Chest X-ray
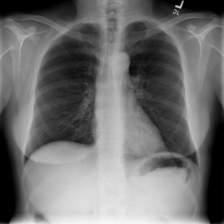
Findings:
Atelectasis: negative
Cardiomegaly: negative
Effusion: negative
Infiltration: negative
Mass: negative
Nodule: negative
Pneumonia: negative
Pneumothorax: negative
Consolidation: negative
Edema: negative
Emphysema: negative
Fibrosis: negative
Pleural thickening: negative
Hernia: negative